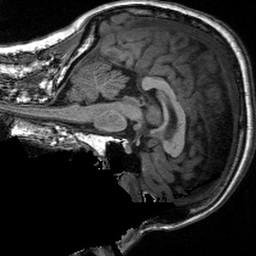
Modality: T1w
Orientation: sagittal
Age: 49
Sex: female